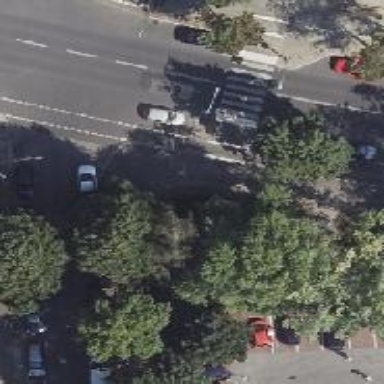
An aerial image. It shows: Unmarked crossing on footway.